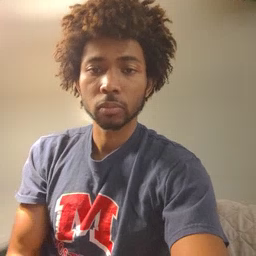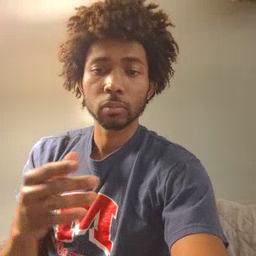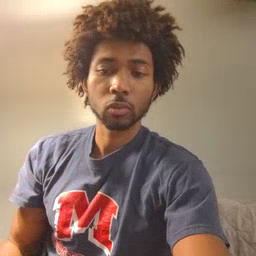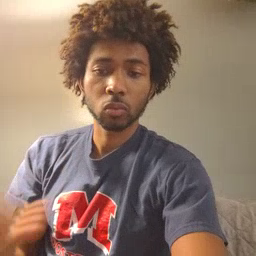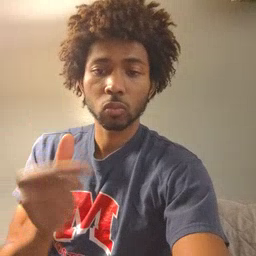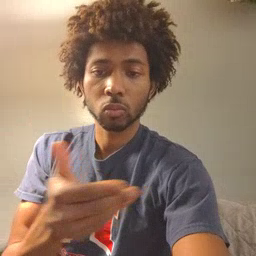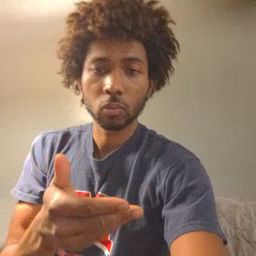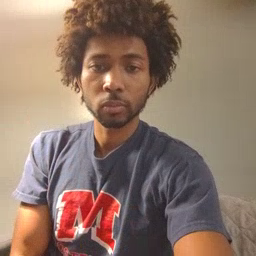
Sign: puppy